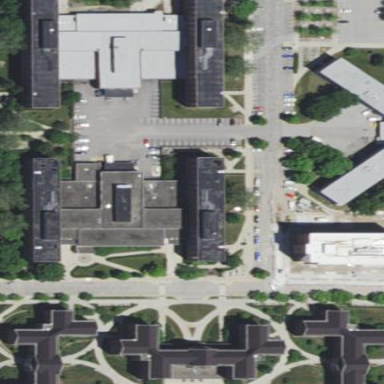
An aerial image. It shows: Dormitory building.